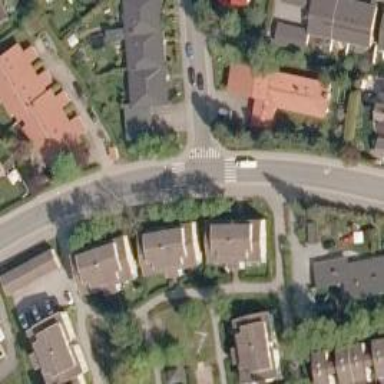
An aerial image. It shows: Road with "give way" sign.